Interaction volume radius: 5 \u00c5
Interaction volume height: 10 \u00c5
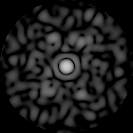
Disorder parameter: 0.7746